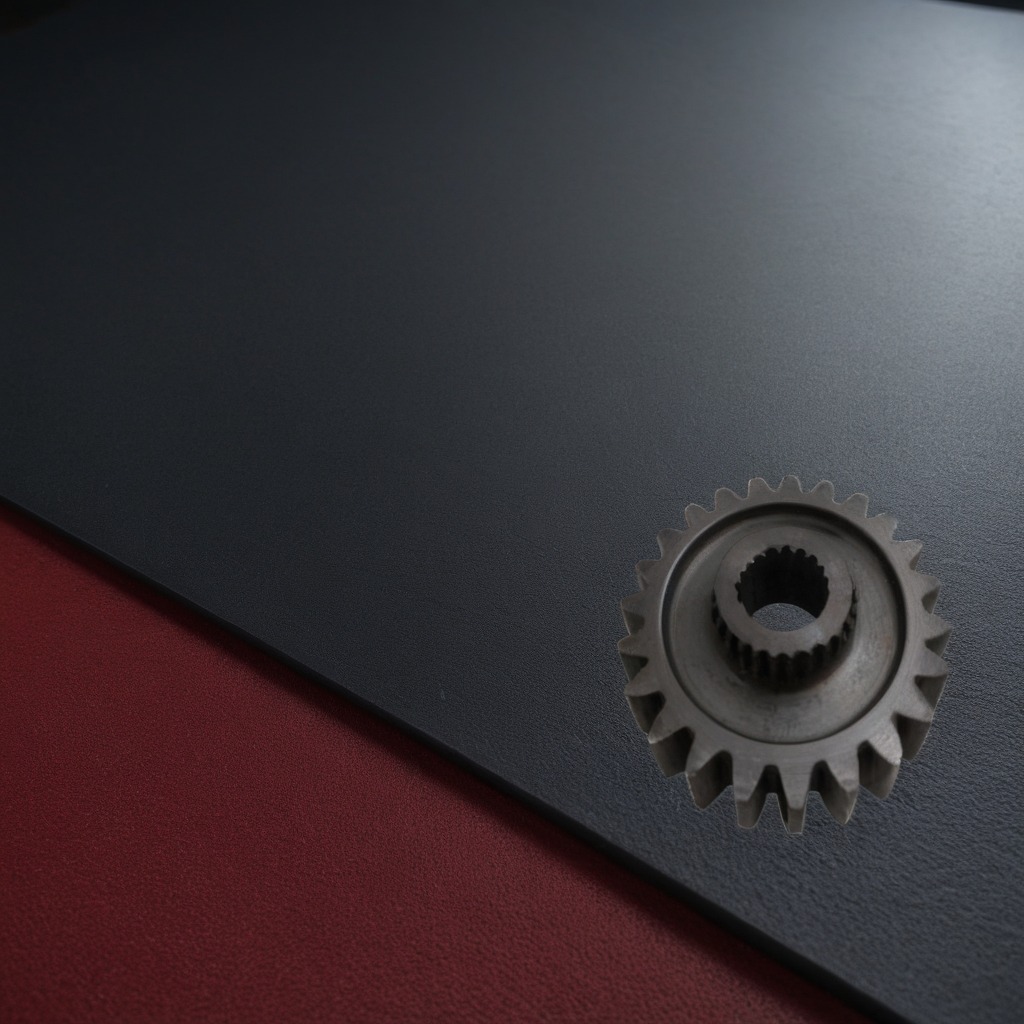
A steel gear with teeth is lying on the clean granite tabletop inside a workshop at night.